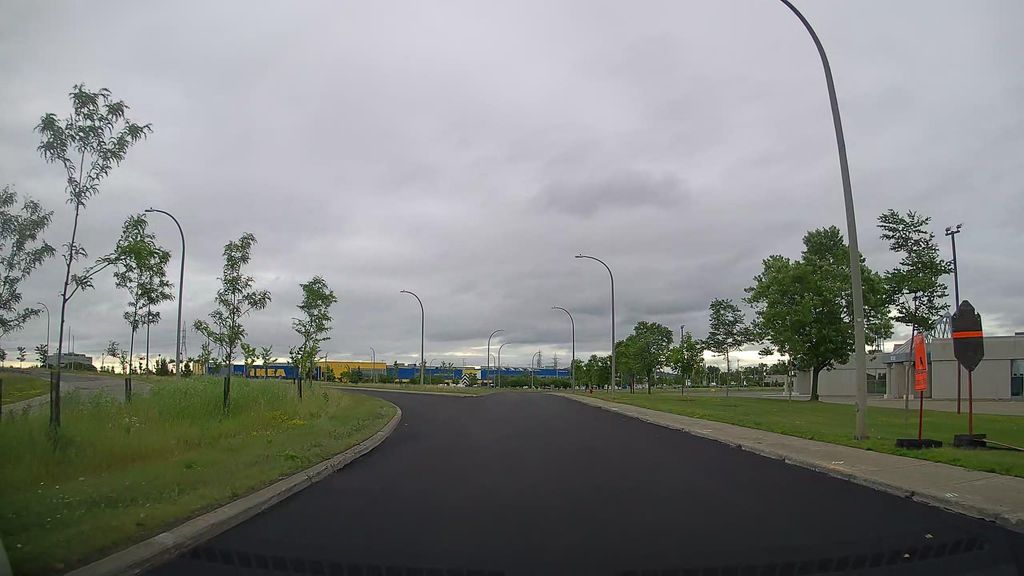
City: montreal